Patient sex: F
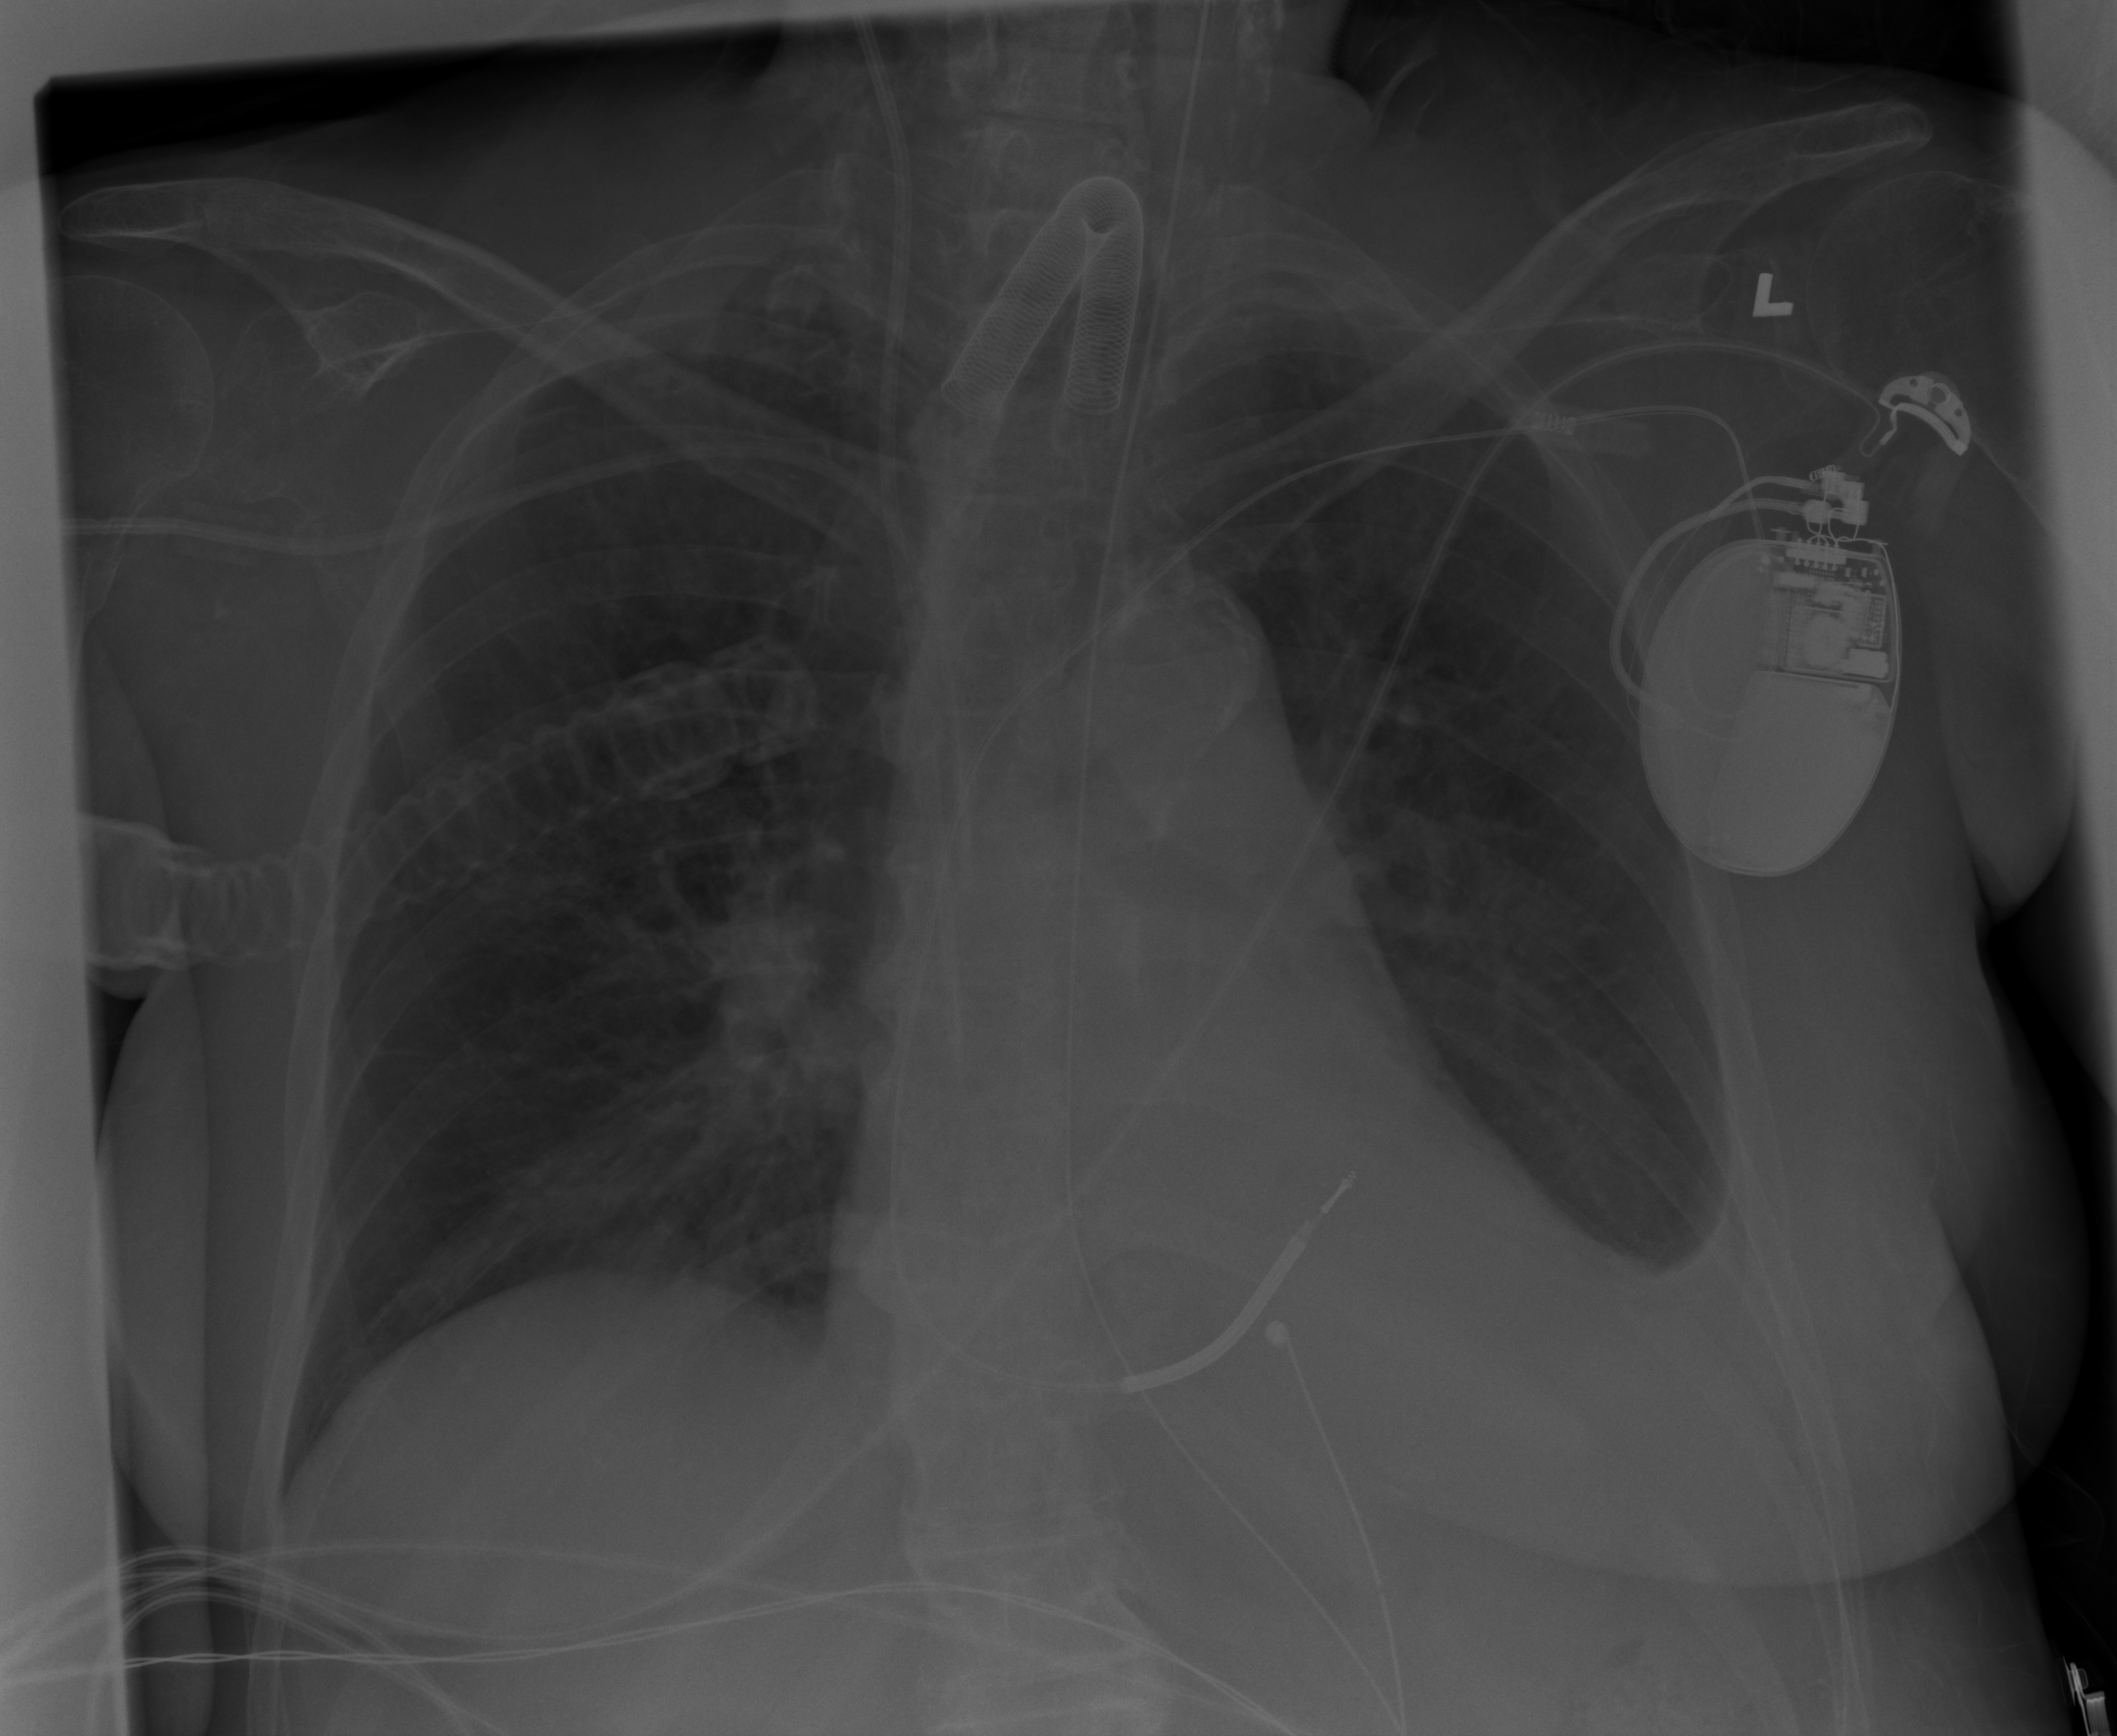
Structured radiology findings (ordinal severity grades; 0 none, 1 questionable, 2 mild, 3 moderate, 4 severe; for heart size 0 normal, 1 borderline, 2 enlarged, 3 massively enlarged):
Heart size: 1
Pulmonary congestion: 0
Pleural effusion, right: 0
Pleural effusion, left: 2
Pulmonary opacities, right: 2
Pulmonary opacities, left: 0
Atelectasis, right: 2
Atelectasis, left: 2